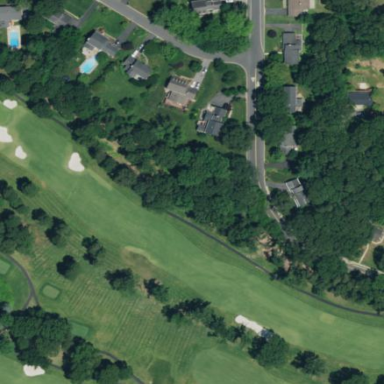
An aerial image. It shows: Grassy area designated as golf fairway.